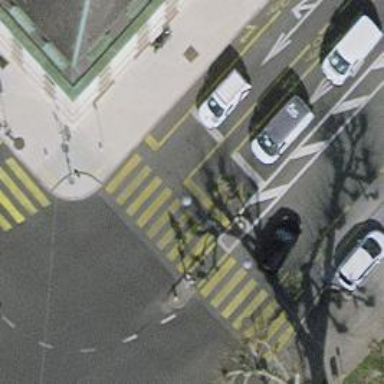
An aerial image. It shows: Road crossing with traffic signals and pedestrian island.